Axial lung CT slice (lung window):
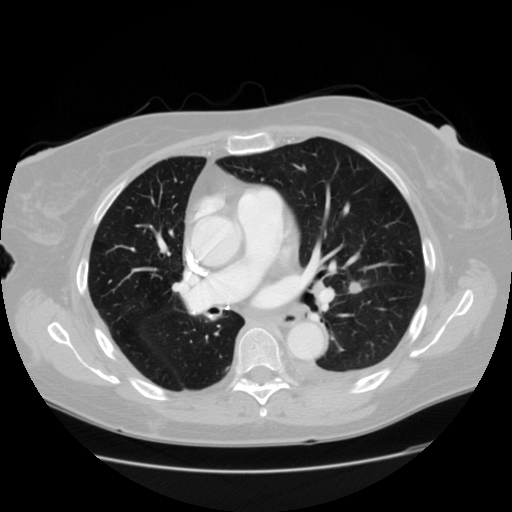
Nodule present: yes
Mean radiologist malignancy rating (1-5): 2.5